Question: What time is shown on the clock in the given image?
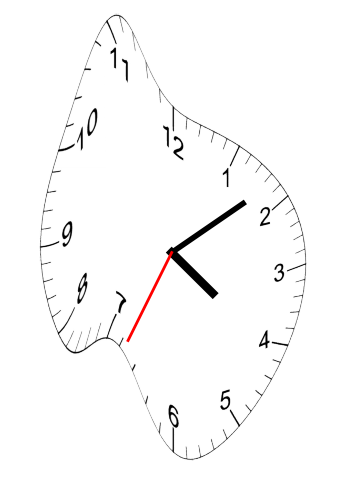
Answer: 04:08:34